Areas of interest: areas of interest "Agriculture & Forestry Road No. 116 Compound"
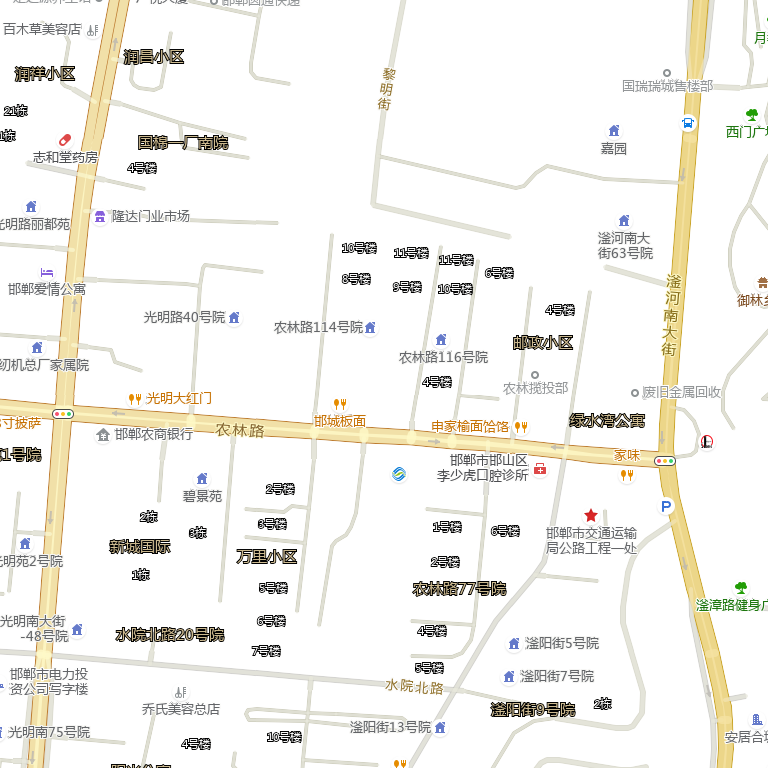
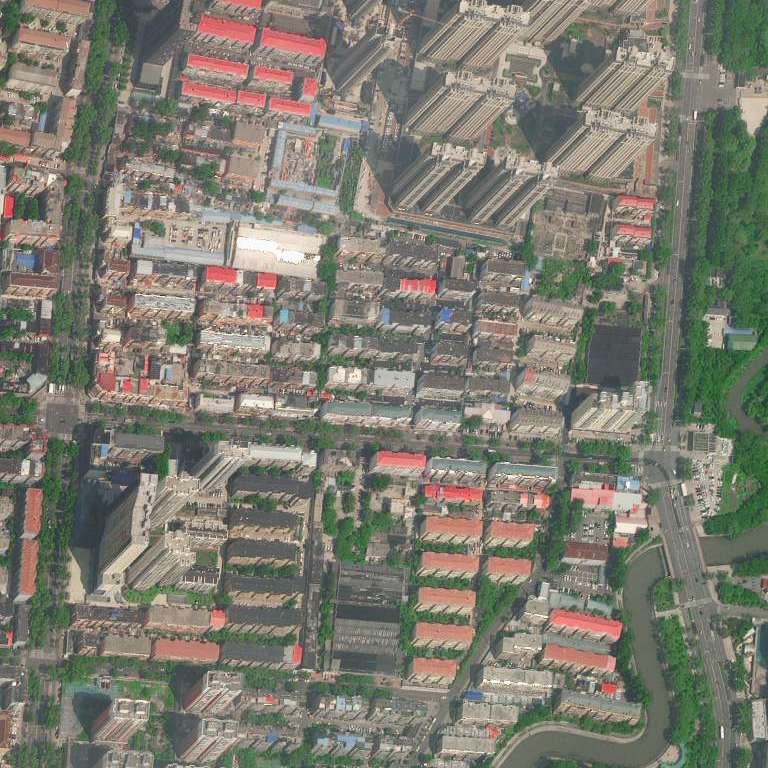